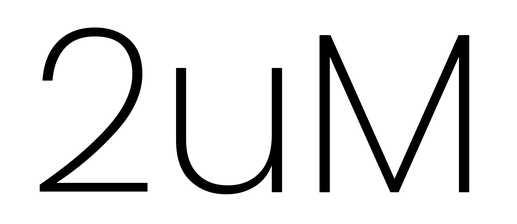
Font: Poppins-ExtraLight